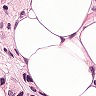
Metastatic tissue present: yes